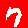
Digit: 7